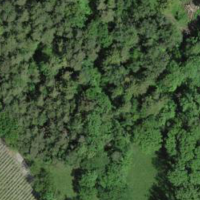
EUNIS habitat code: 40
Species observed at this site:
Sanicula europaea
Veronica chamaedrys
Mercurialis perennis